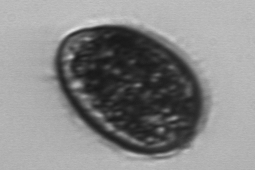
Label: Pleuronema